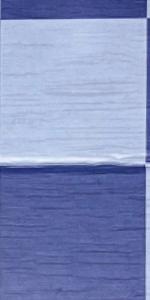
Label: Empty